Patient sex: M
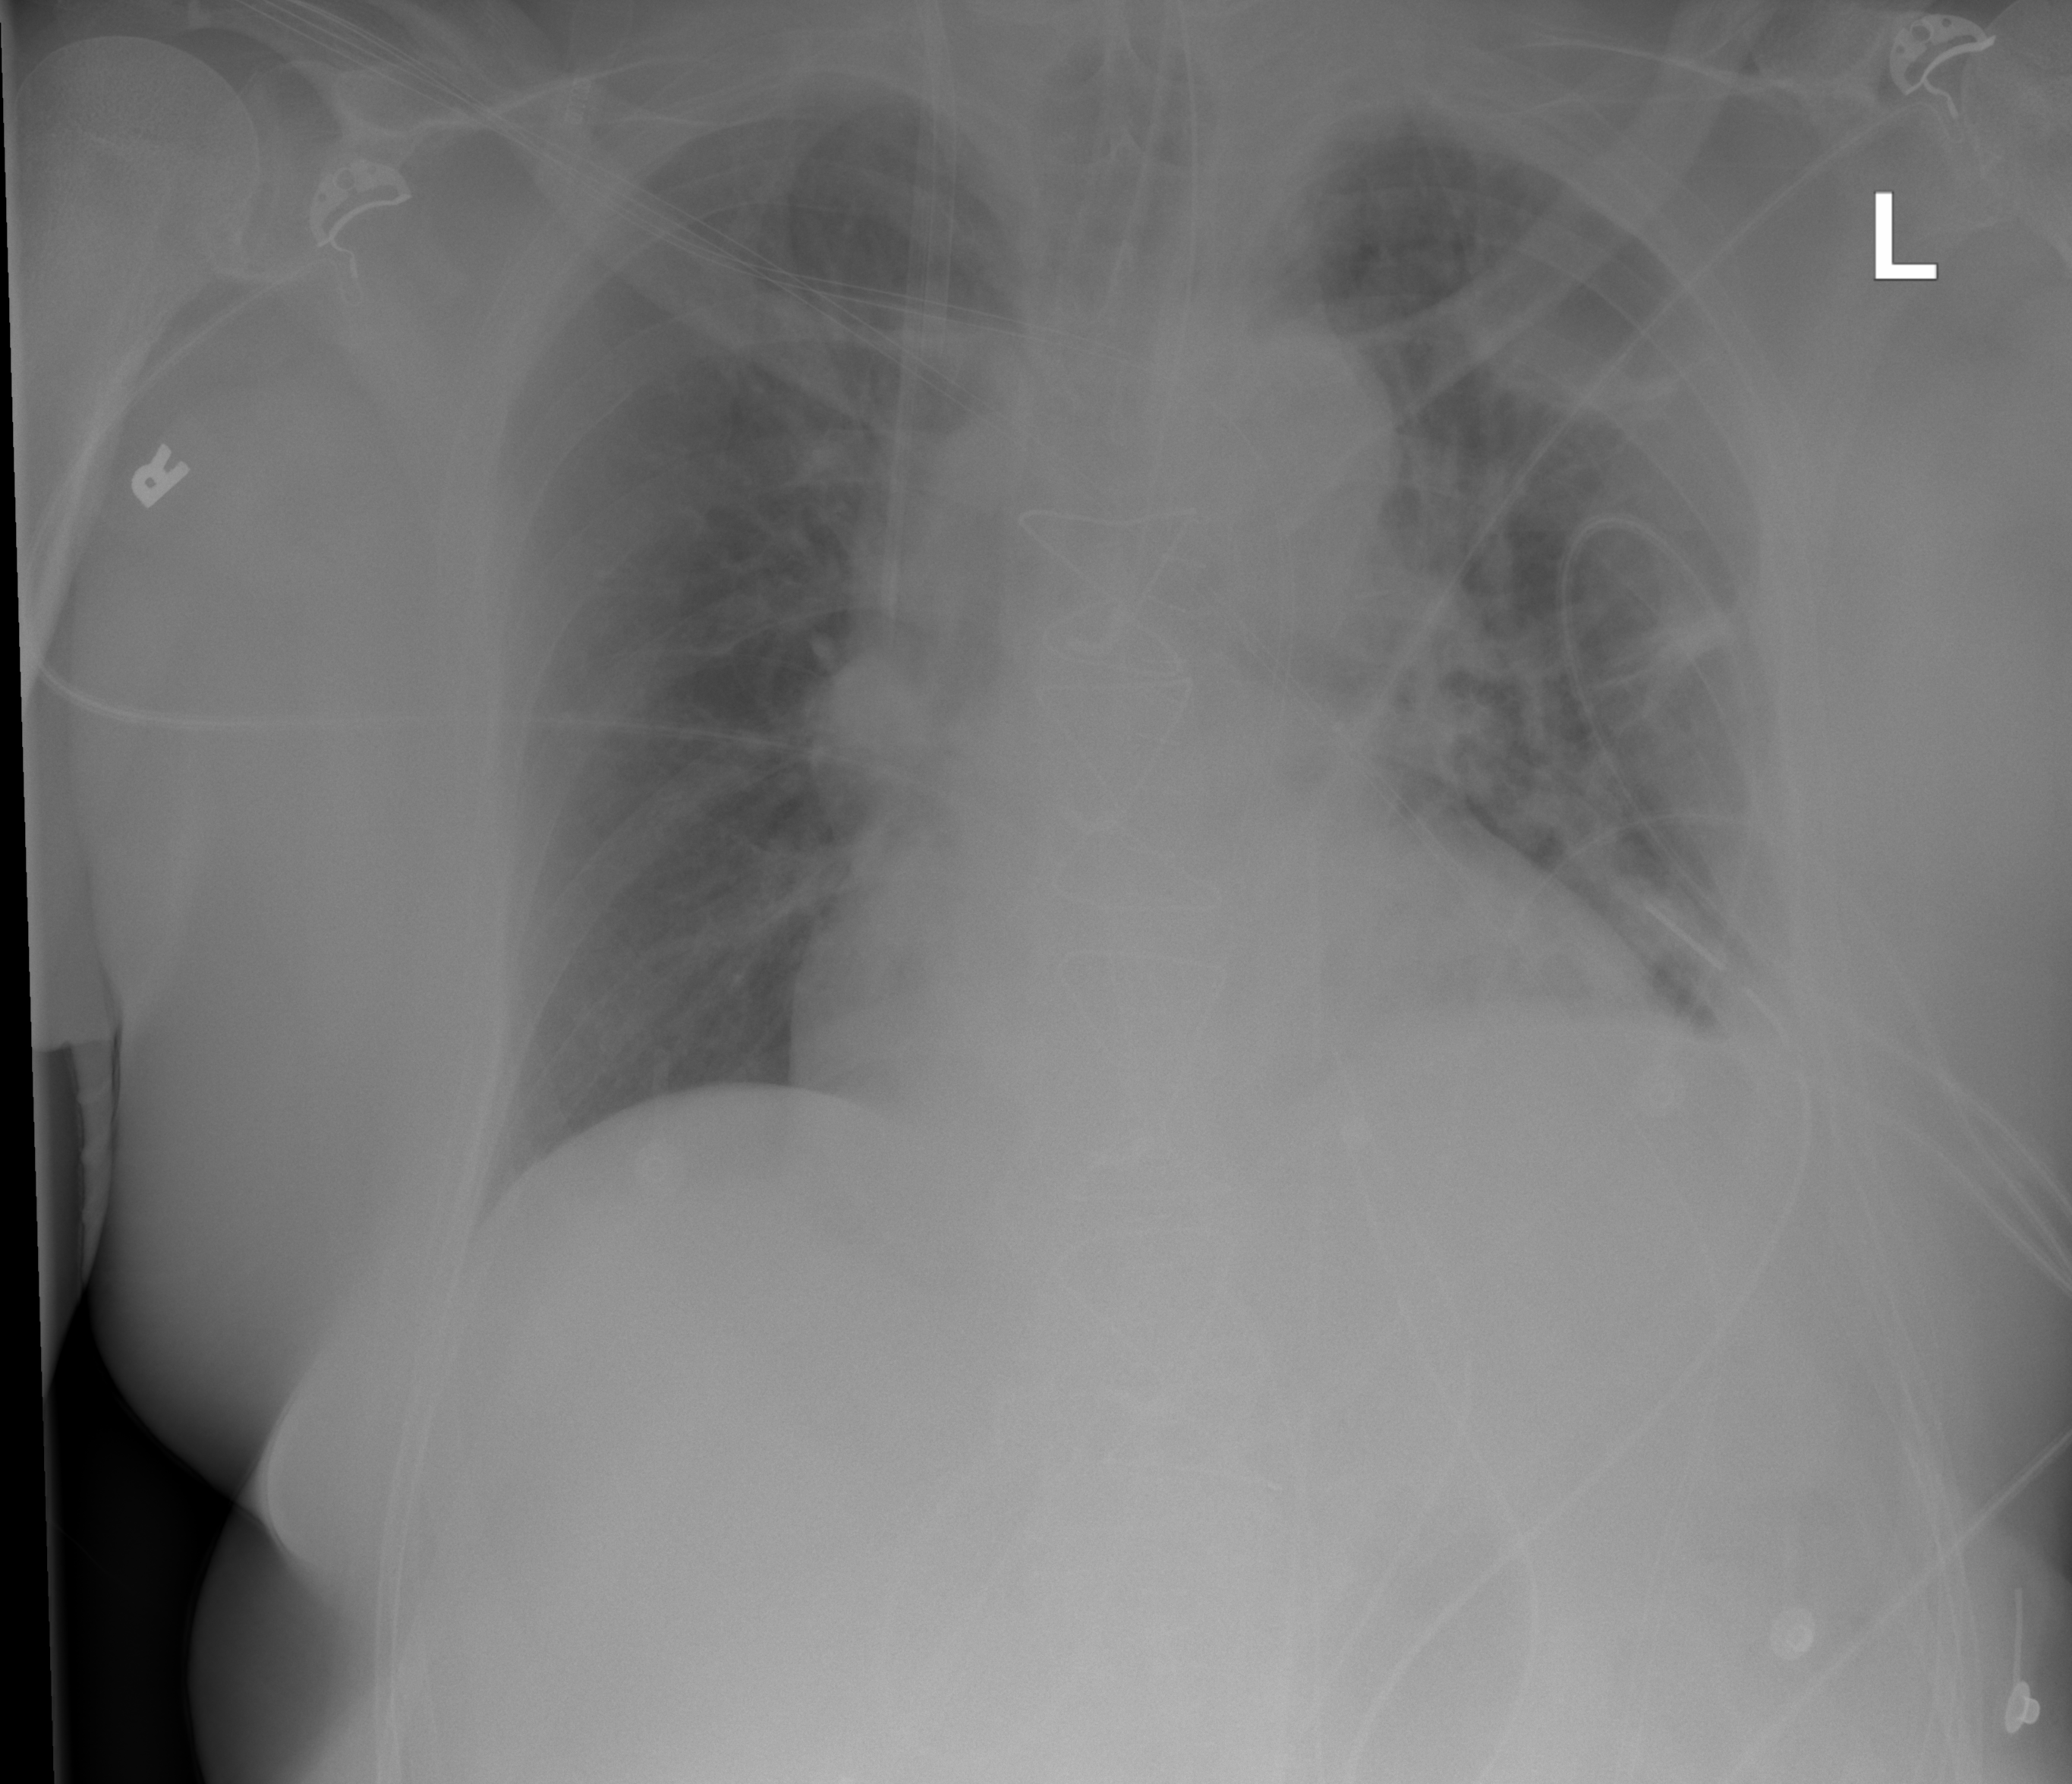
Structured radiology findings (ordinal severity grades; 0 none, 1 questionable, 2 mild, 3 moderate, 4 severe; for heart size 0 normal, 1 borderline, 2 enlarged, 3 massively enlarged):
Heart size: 1
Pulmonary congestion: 0
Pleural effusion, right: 0
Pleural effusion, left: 1
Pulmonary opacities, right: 0
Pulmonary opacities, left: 0
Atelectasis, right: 0
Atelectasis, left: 2